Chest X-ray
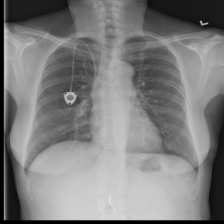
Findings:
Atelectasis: negative
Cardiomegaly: negative
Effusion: negative
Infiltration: negative
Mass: negative
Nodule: negative
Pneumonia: negative
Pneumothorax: negative
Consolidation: negative
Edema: negative
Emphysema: negative
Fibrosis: negative
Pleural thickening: negative
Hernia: negative